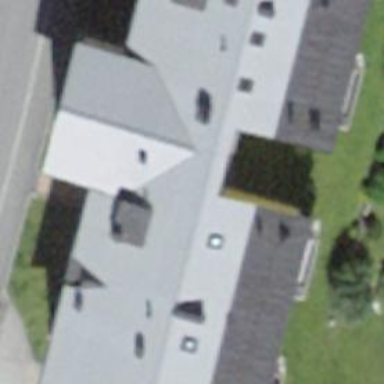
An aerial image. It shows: Restaurant.